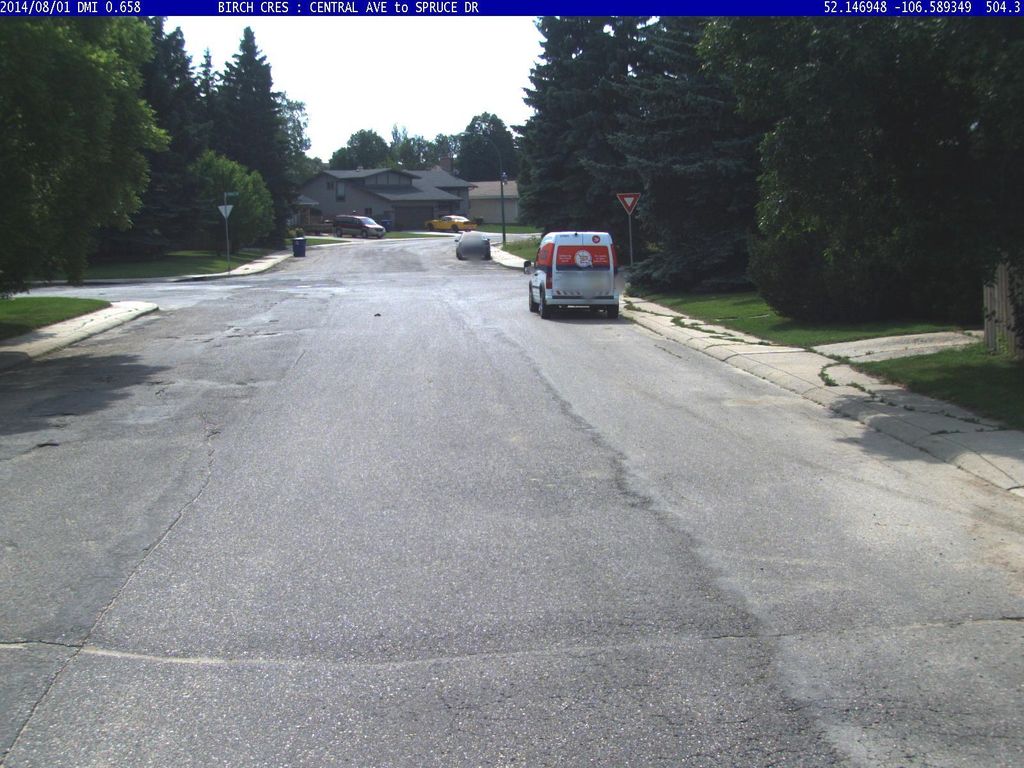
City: saskatoon